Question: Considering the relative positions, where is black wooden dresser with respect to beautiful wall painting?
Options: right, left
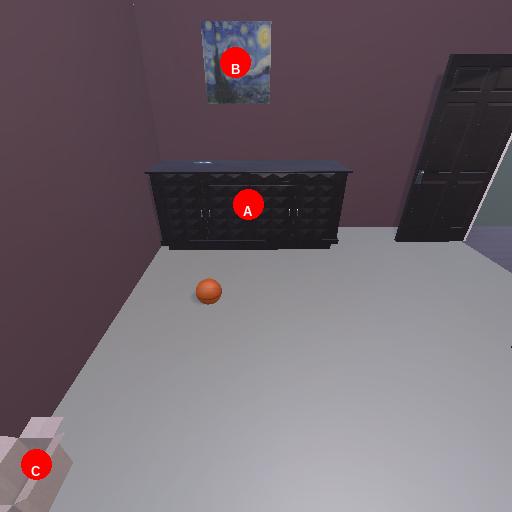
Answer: right